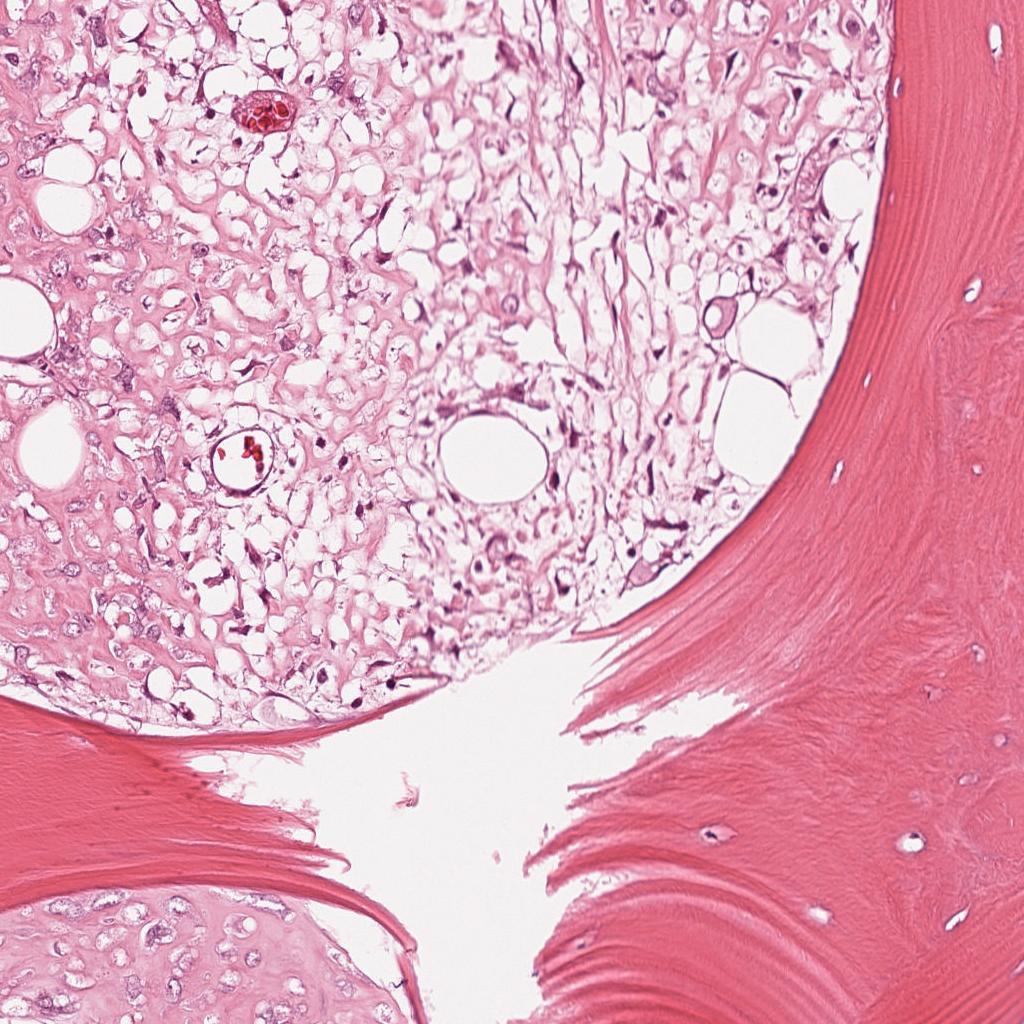
Label: Viable